Contrast-enhanced CT slice 56 of 65
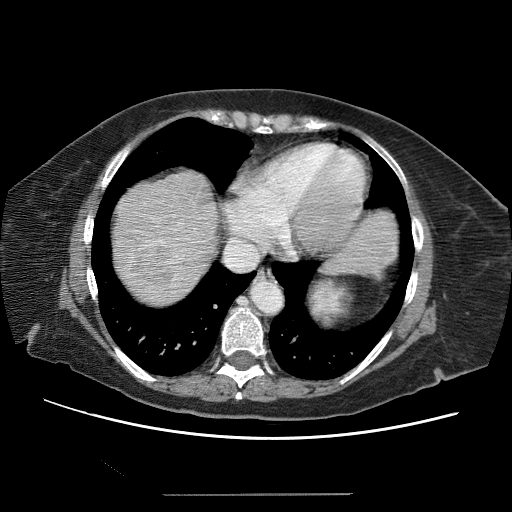
Segmented voxel counts for this case:
Liver: 539213 voxels
Tumor mass: 30147 voxels
Portal vein: 25525 voxels
Abdominal aorta: 7882 voxels